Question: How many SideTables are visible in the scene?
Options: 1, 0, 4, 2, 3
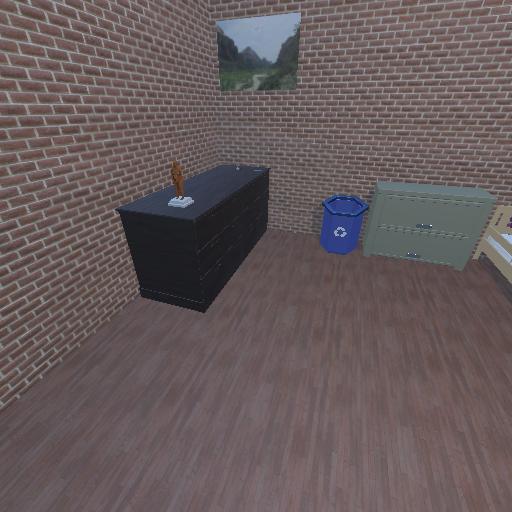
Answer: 1